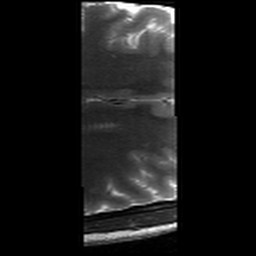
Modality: T2w
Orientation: axial
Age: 23
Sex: male
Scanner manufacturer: siemens
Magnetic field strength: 3 T
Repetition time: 8.02 s
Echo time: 0.08 s